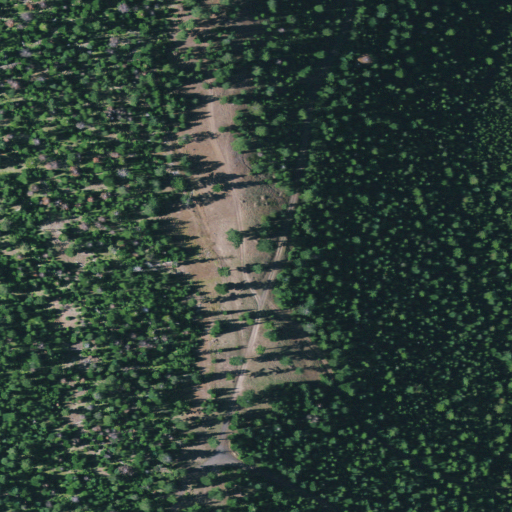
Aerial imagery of gap in Oregon named Park Saddle containing only evergreen forest